Interaction volume radius: 5 \u00c5
Interaction volume height: 20 \u00c5
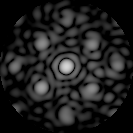
Disorder parameter: 0.5525